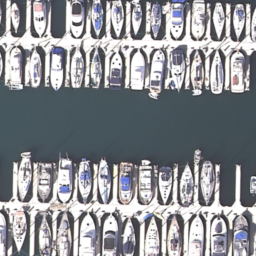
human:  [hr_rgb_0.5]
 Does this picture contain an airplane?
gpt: no

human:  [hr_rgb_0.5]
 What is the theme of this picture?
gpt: harbor

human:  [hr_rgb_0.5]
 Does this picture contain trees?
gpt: no

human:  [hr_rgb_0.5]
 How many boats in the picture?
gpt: forty-four

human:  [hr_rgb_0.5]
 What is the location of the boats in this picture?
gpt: up and bottom